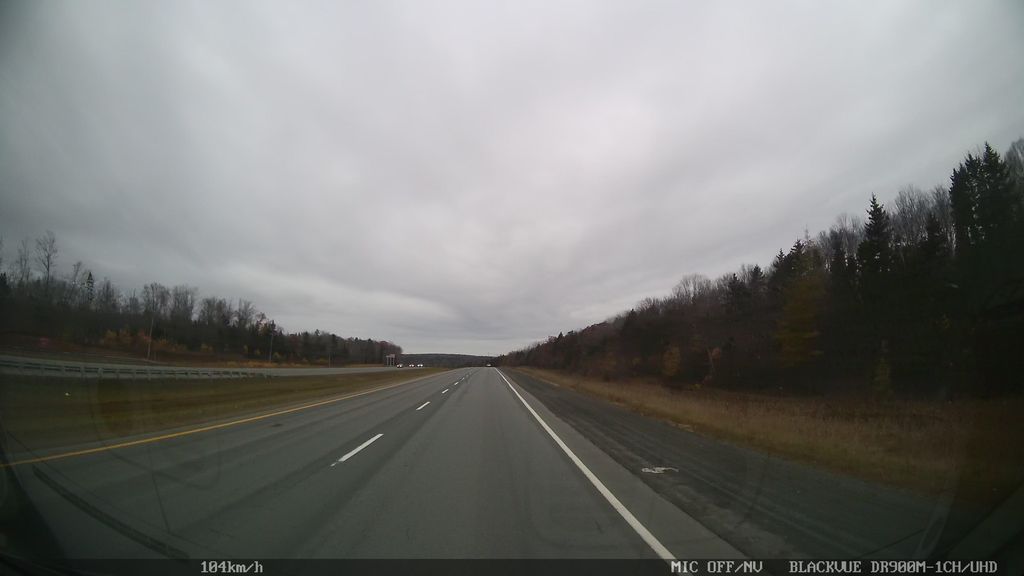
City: halifax